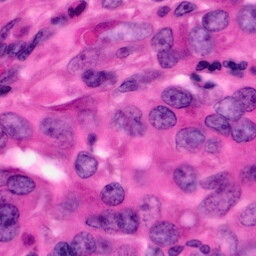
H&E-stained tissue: Pancreatic